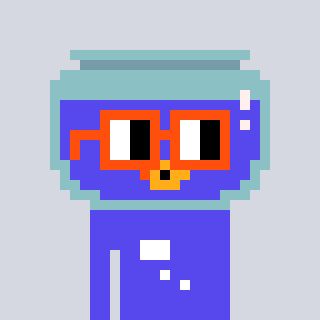
a pixel art character with square orange glasses, a goldfish-shaped head and a computerblue-colored body on a cool background